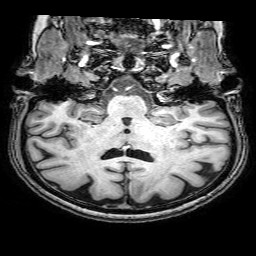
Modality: T1w
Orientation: sagittal
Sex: female
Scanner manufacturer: philips
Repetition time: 0.008075 s
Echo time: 0.00369 s